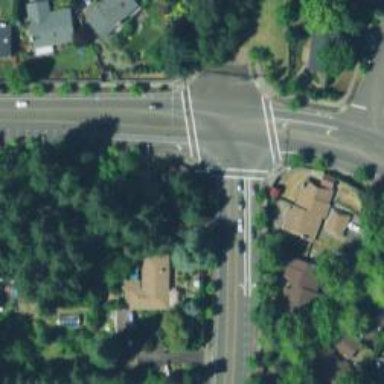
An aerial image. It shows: Crossing on the road.